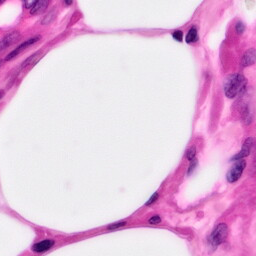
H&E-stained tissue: Pancreatic